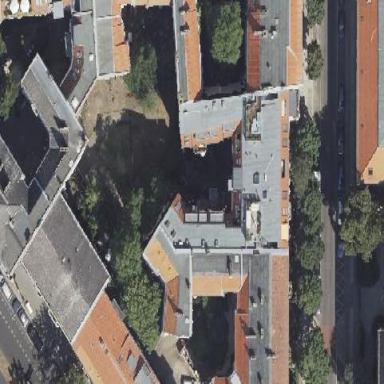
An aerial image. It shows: Apartments building with double saltbox roof made of roof tiles.